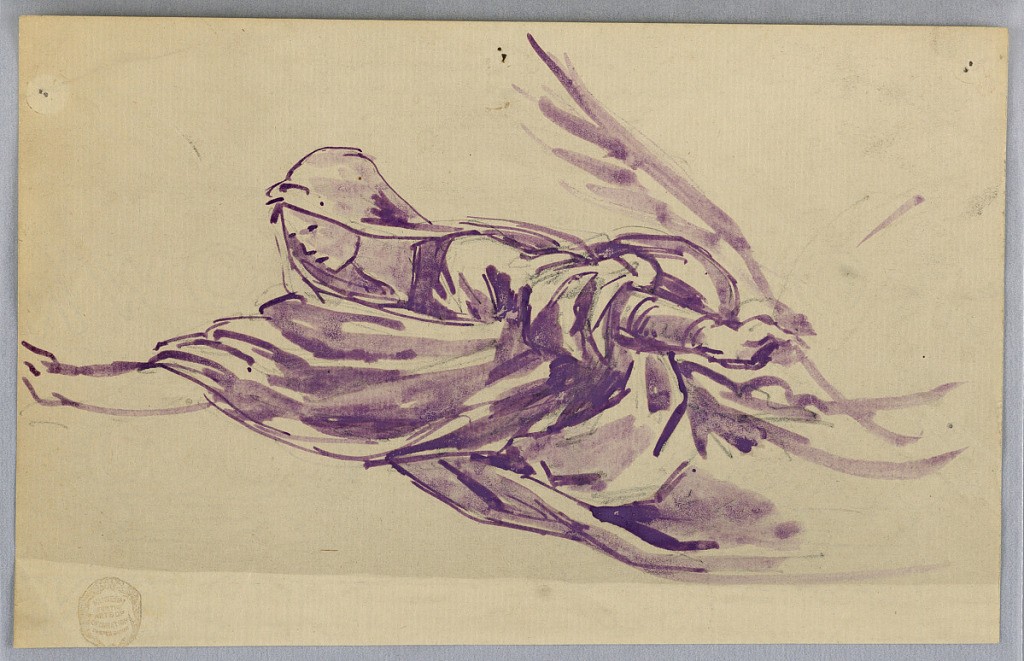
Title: Study of Draped Figure with Palm
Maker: Francis Augustus Lathrop, American, 1849–1909
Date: ca. 1895
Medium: Brush and violet watercolor, graphite on cream laid paper
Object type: Drawing
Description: Possibly for a ceiling. Angelic figure with open arms flying to the left, carrying a palm branch.